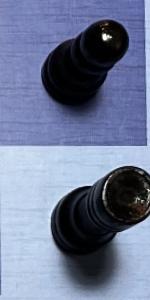
Label: Rook_Black